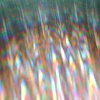
Label: sunburn